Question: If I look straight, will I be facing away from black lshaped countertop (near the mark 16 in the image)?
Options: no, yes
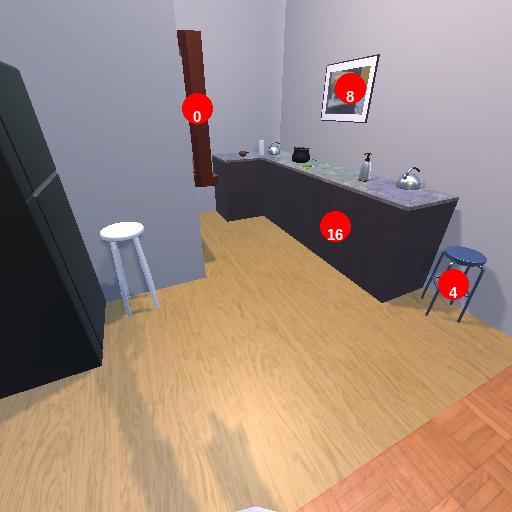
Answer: no